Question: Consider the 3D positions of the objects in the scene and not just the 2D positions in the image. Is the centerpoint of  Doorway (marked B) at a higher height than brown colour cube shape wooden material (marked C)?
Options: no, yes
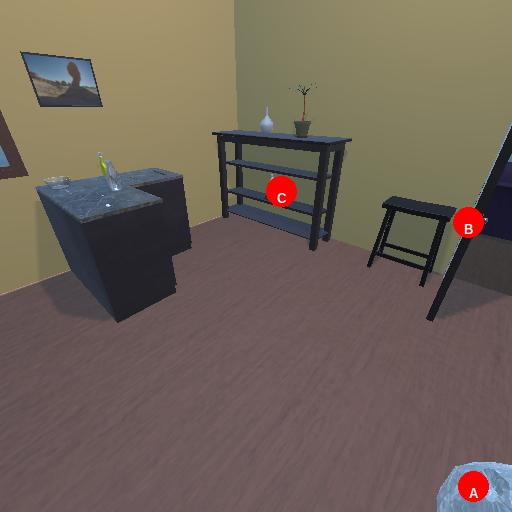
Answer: no